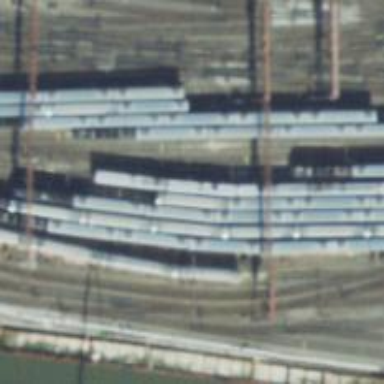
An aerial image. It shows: Railway yard with electrified contact lines.